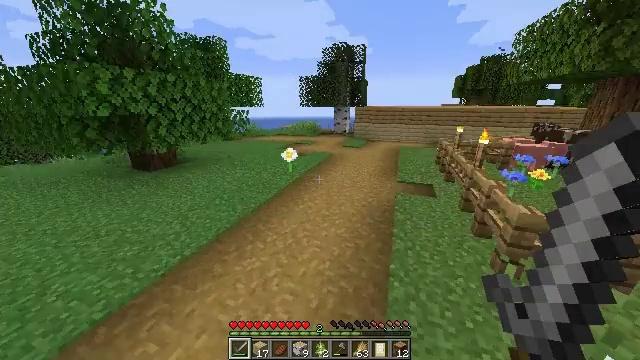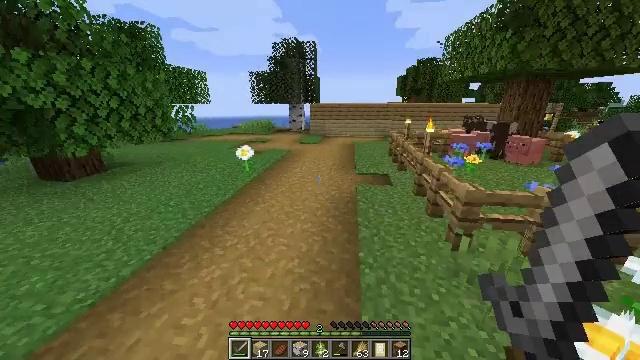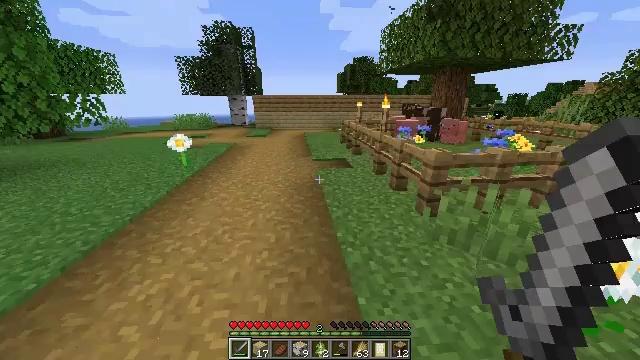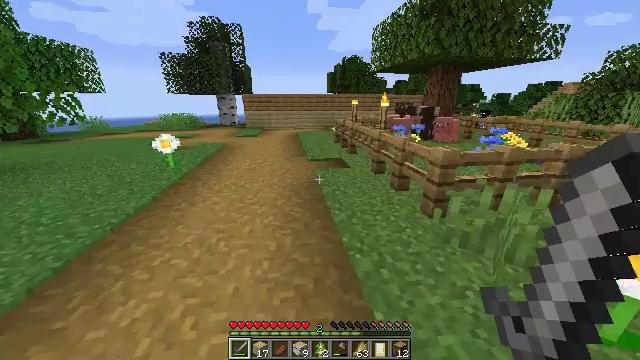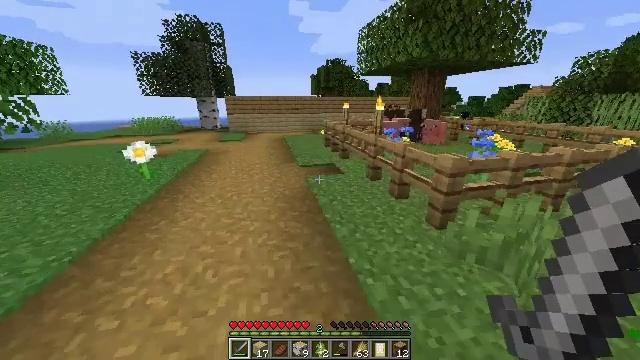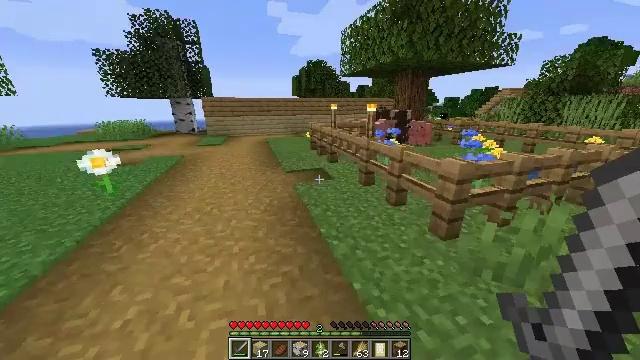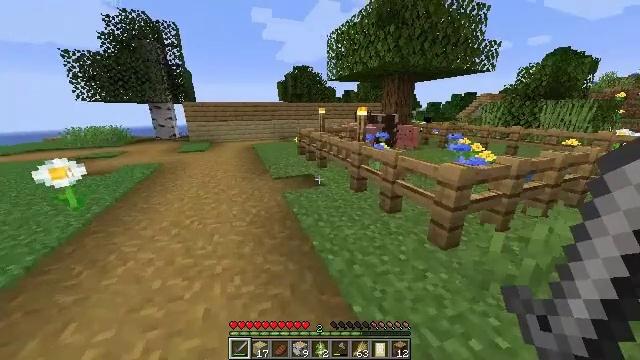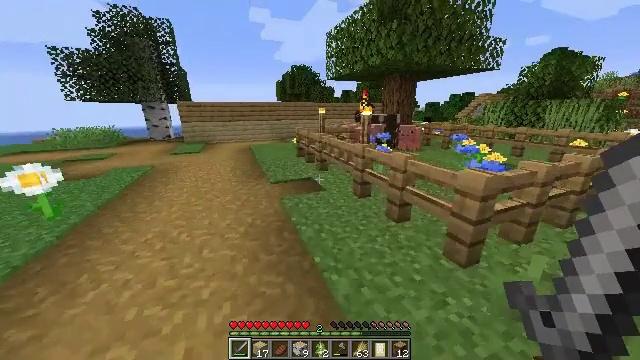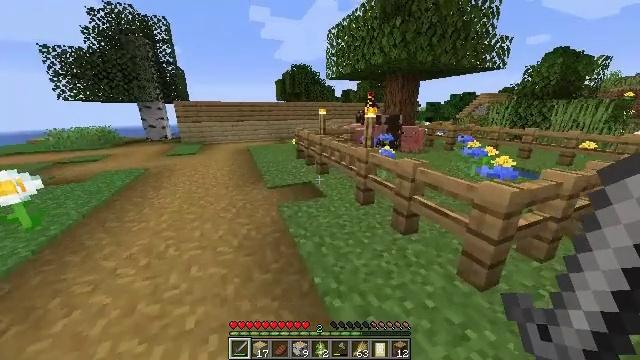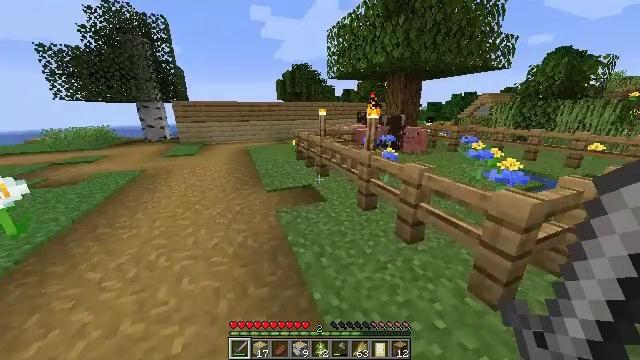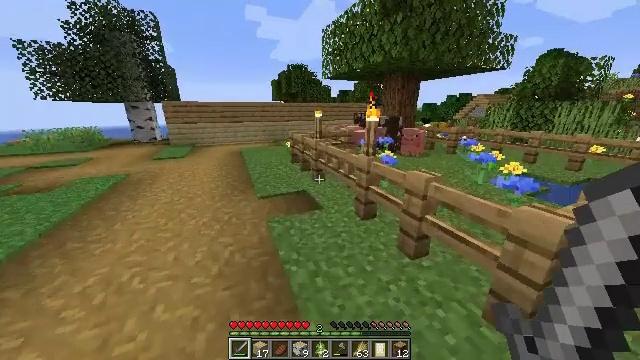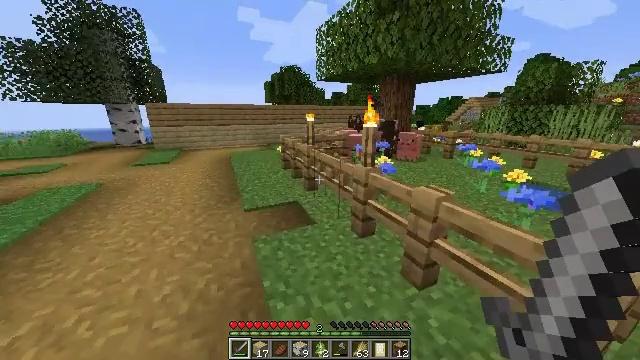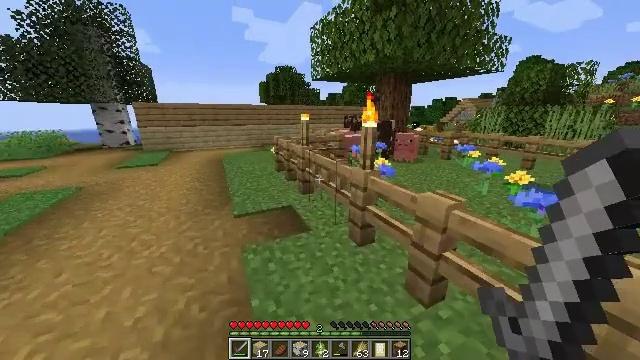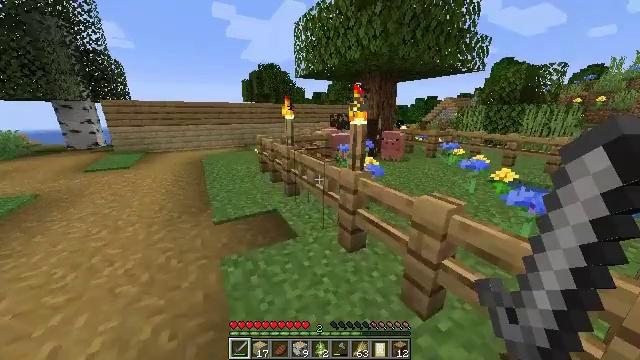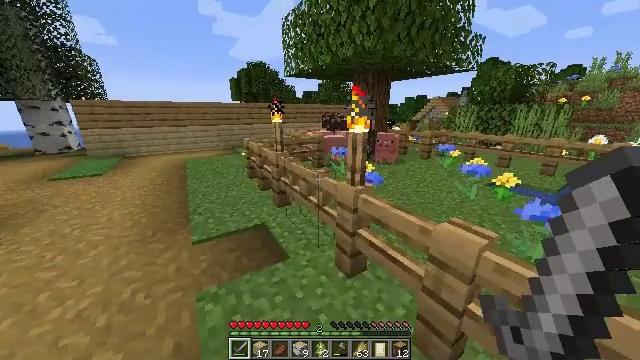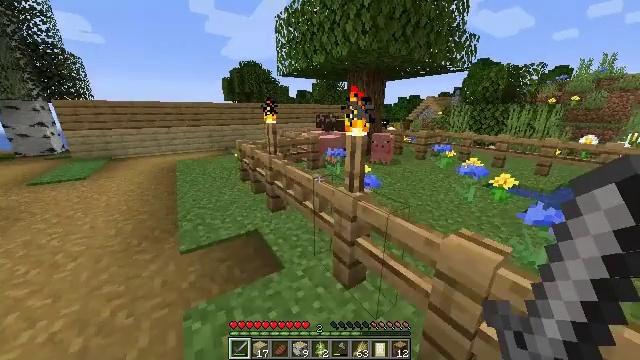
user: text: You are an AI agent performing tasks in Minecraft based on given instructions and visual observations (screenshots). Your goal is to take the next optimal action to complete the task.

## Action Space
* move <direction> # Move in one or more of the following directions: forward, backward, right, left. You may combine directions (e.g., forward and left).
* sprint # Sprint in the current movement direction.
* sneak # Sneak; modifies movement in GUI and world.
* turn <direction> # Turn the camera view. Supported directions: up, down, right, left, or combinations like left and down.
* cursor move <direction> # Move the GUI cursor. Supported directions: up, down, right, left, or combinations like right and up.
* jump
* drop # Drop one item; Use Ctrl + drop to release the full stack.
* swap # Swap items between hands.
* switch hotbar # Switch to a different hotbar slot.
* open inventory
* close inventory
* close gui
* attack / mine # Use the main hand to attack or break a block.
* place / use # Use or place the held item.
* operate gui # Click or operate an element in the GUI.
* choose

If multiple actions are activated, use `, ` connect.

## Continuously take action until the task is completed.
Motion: motion action
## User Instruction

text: Harvest the mature beetroots.
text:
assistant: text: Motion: move forward, sprint, turn right
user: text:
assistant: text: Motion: move forward, sprint, turn right
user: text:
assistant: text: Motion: move forward, sprint, turn right
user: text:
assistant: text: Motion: move forward, sprint, turn right
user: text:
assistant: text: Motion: move forward, sprint, turn right
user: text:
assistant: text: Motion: move forward, sprint, turn right and up
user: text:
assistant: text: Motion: move forward, sprint
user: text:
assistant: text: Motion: move forward, sprint
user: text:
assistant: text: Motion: move forward, sprint
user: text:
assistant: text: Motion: move forward, sprint, turn right
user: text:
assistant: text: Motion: move forward, sprint, turn right
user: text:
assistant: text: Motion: move forward, sprint, turn right
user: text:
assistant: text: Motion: move forward, sprint, turn right
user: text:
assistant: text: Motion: move forward, sprint, turn right
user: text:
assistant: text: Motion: move forward, sprint, turn right
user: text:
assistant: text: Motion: move forward, sprint, turn right
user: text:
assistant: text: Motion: move forward, sprint
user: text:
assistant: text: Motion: move forward, sprint
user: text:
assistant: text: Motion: move forward, sprint
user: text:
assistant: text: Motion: move forward, sprint
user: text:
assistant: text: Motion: move forward, sprint
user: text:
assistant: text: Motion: move forward, sprint, turn left
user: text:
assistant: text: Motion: move forward, sprint
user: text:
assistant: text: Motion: move forward, sprint
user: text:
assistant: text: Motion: move forward, sprint, turn left
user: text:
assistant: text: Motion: move forward, sprint, turn left
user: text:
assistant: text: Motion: move forward, sprint, turn left
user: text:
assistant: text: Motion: move forward, sprint, turn left
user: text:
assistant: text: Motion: move forward, sprint
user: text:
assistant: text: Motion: move forward, sprint, turn left